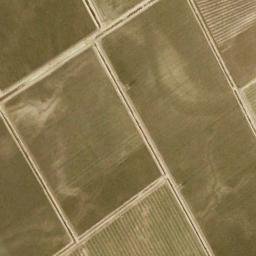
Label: rectangular_farmland